Question: I wondered how to detect the press of Android's virtual back button, home button, and overview button. For "virtual", I mean the on Android, which can be illustrated by the blue area in the screenshot. I used onKeyEvent method at my AccessibilityService and this method can successfully detect the press of all the buttons in the read area of the screenshot. However, it failed to detect the press of the buttons in the blue area. Is there any way we can also detect the press of buttons in the blue area?
Physical Buttons and Virtual Buttons

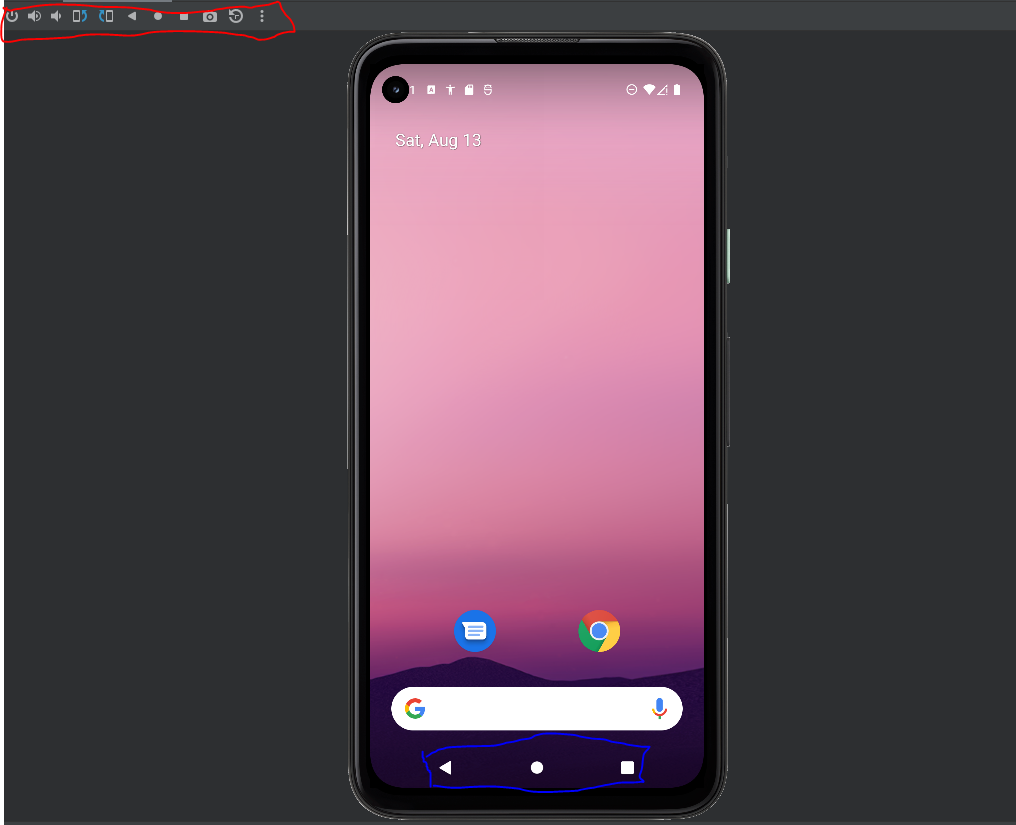
Answer: Yeah the 'viewResourceId' of these buttons are :
- 'com.android.systemui:id/home_button'- 'com.android.systemui:id/back'- 'com.android.systemui:id/recent_apps'
So in your onAccessibilityEvent you might do the following
'''
@Override
public void onAccessibilityEvent(AccessibilityEvent accessibilityEvent) {
if (accessibilityEvent.getSource() != null){
if (accessibilityEvent.getSource().getViewIdResourceName().equals("any of the values given above as home...."){
//Do your stuff
}
}
'''